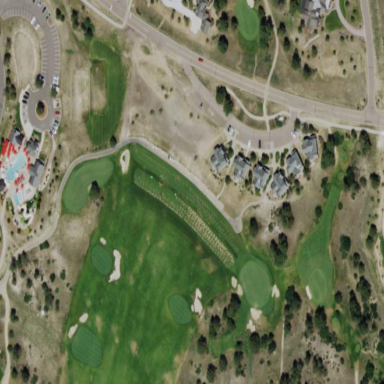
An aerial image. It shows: Grass area designated as golf tee.